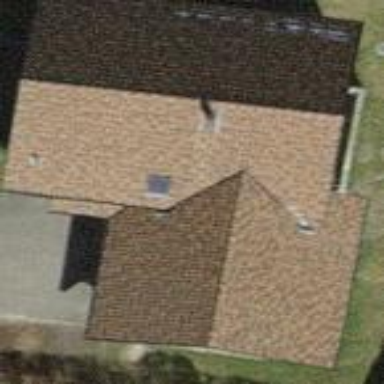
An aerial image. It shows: Simple house.